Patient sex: M
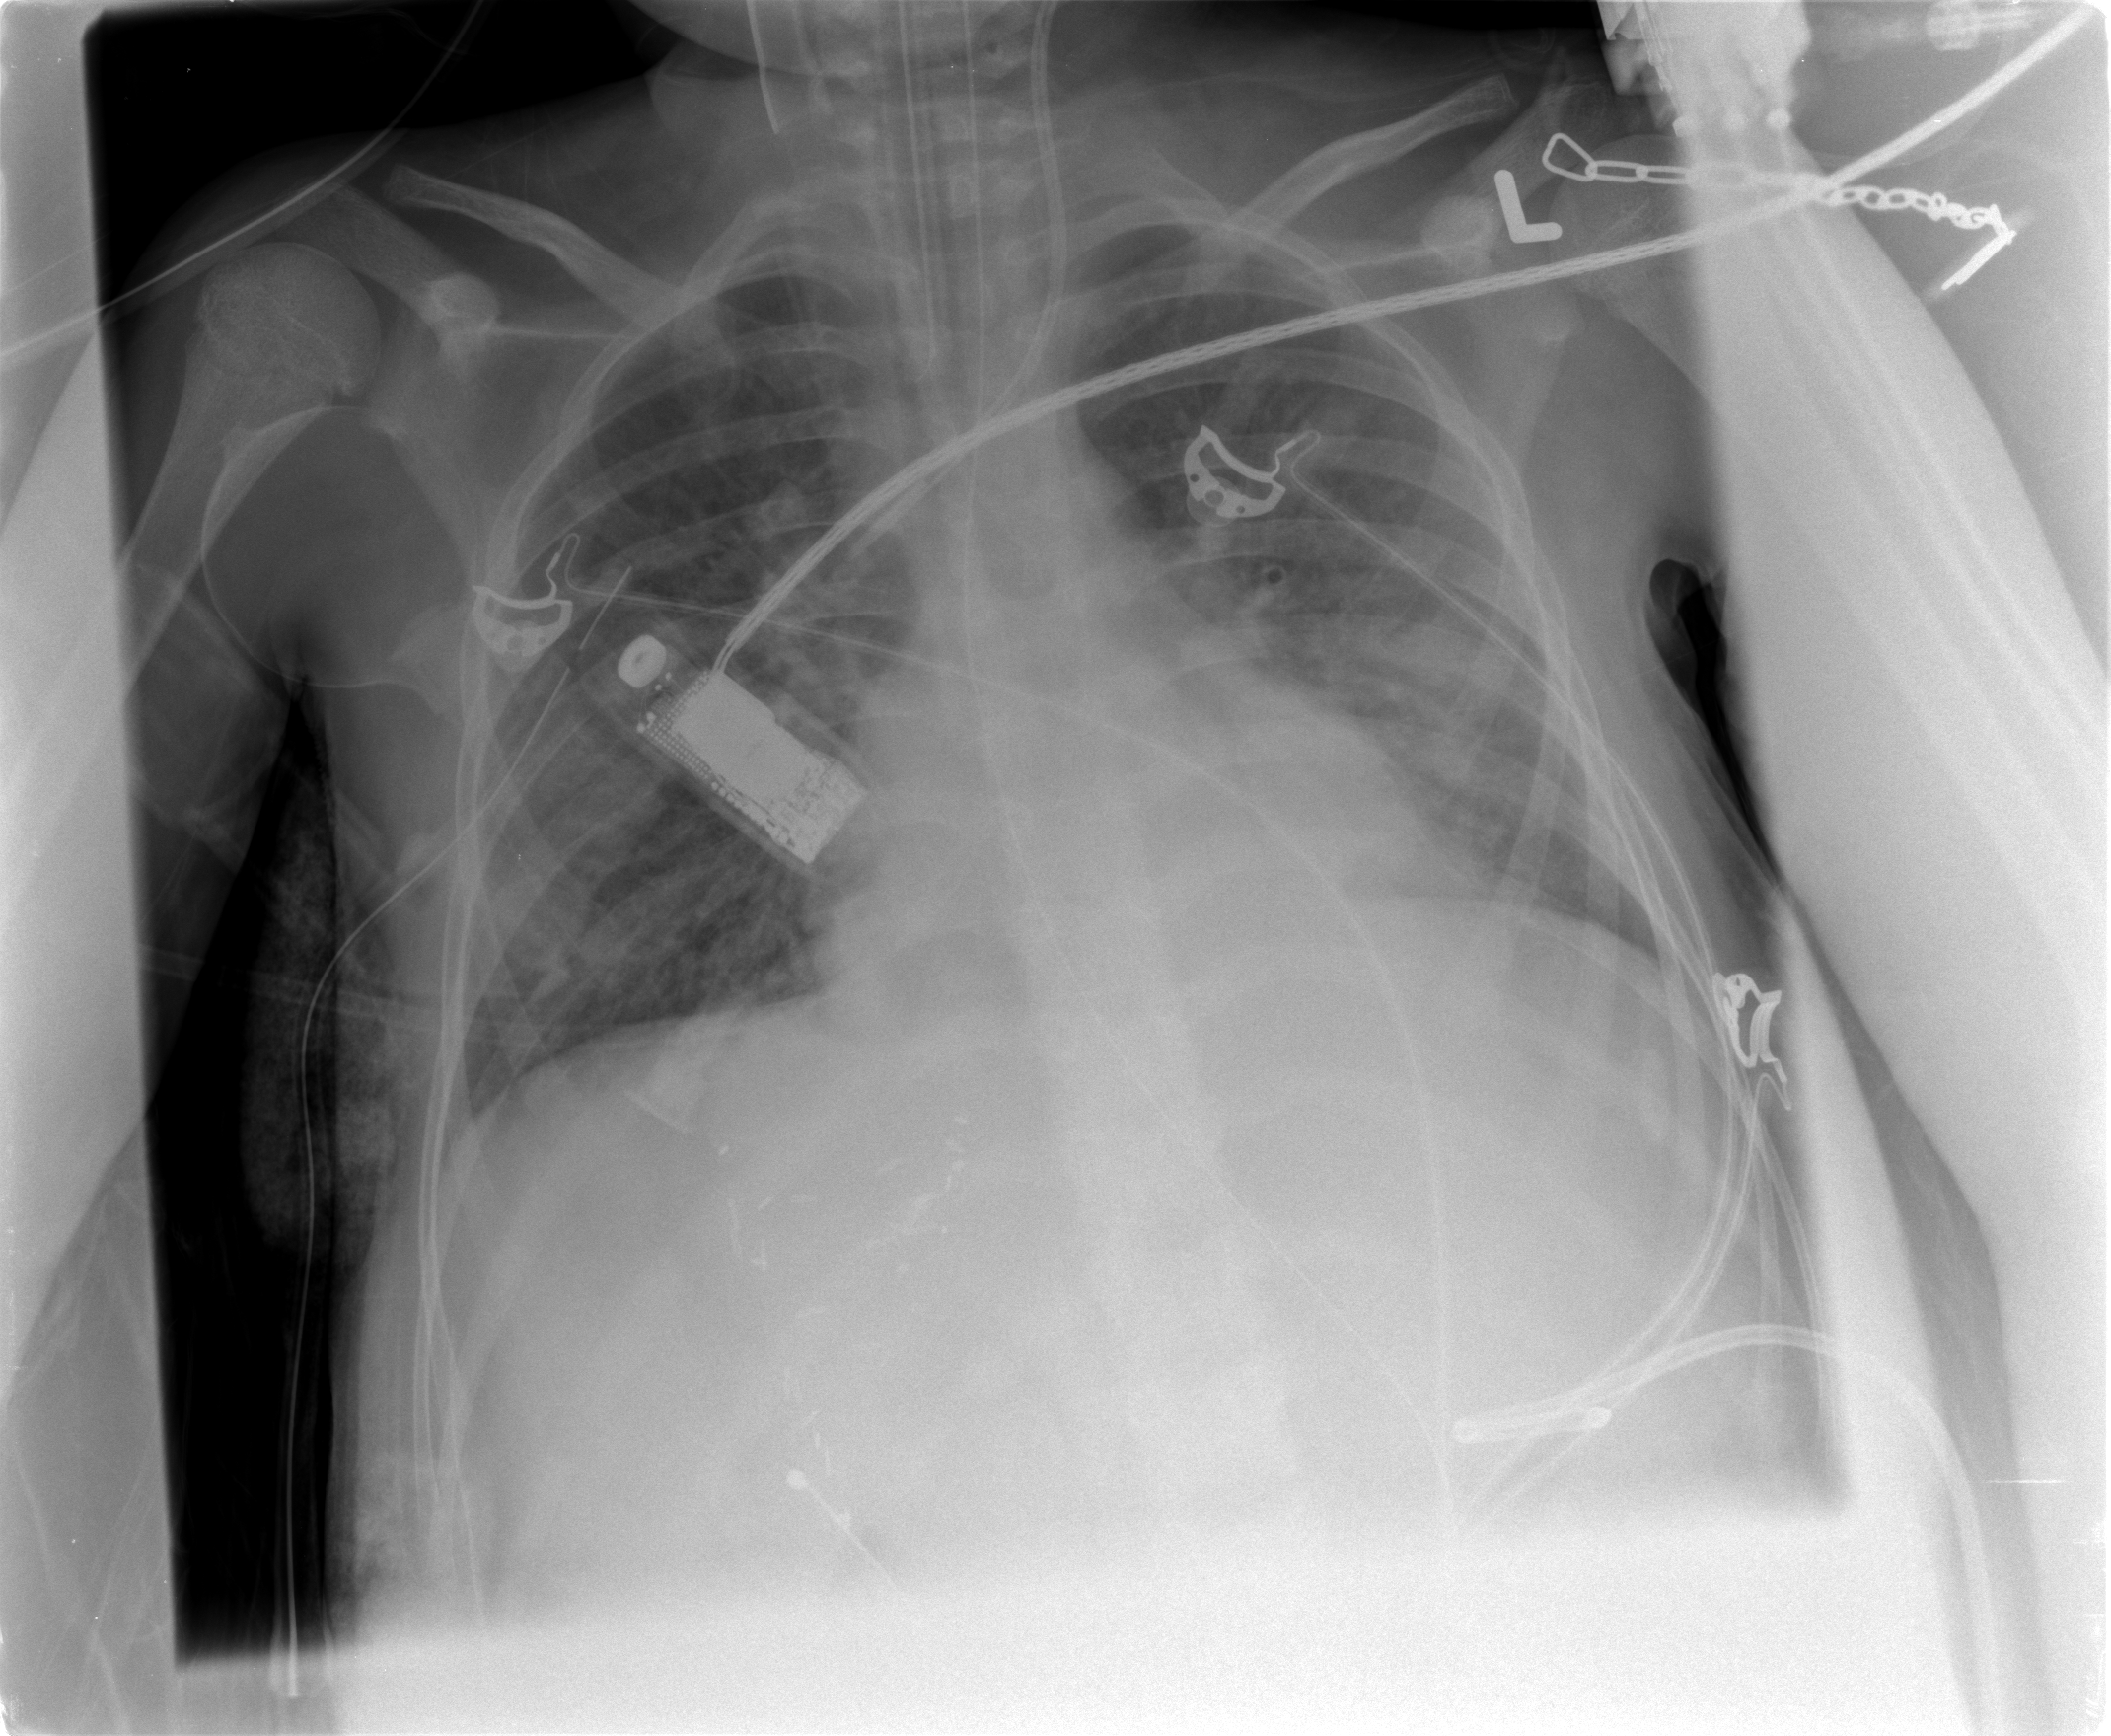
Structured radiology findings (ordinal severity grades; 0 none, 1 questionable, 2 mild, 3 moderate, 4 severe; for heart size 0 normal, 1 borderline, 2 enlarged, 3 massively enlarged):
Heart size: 1
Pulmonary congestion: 2
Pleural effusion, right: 1
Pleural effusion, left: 2
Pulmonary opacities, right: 2
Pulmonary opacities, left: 3
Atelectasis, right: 2
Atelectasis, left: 3